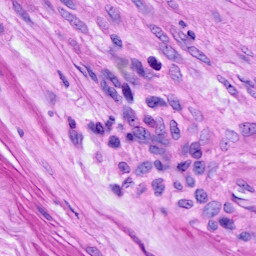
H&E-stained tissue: Ovarian